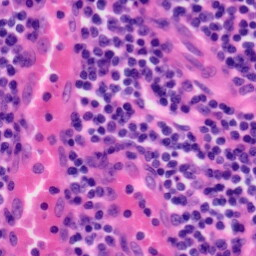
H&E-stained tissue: Tonsil